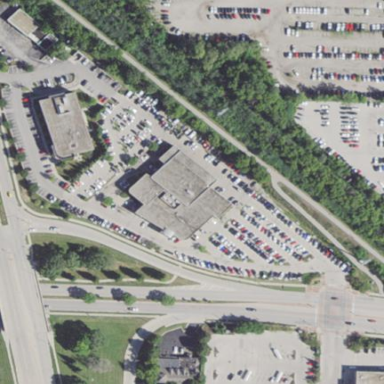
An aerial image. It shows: Commercial building.